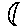
Label: moon